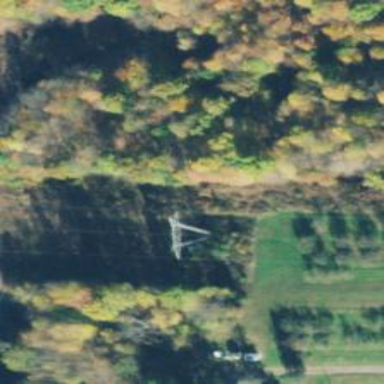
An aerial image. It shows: Lattice structure tower used for power transmission.